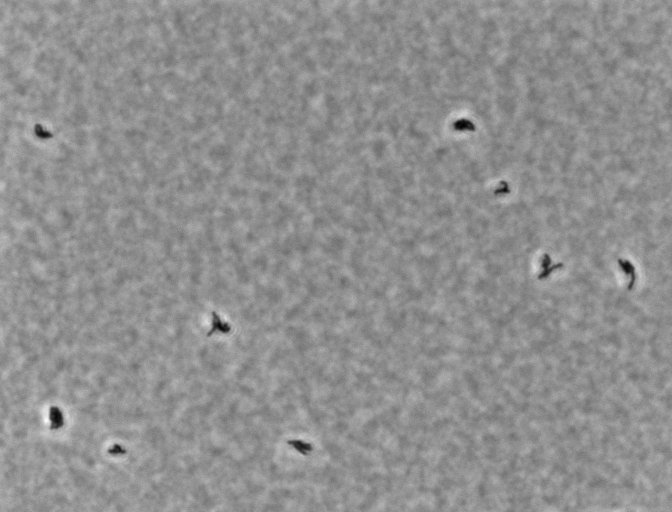
Listeria innocua